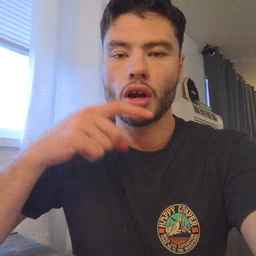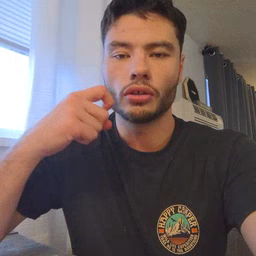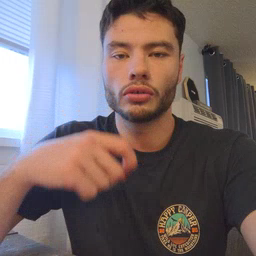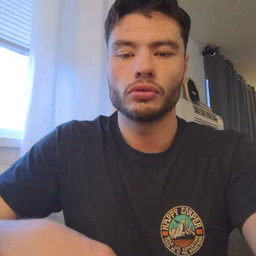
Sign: dryer